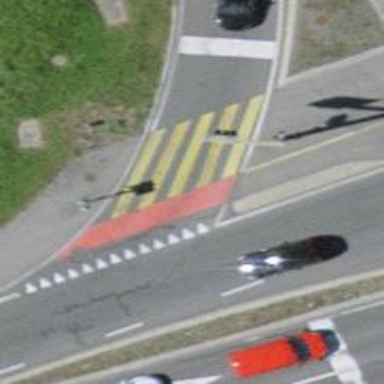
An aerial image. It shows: Cycleway on traffic island.